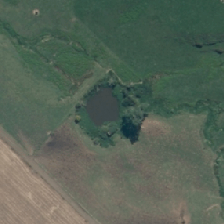
Land cover: lake_pond